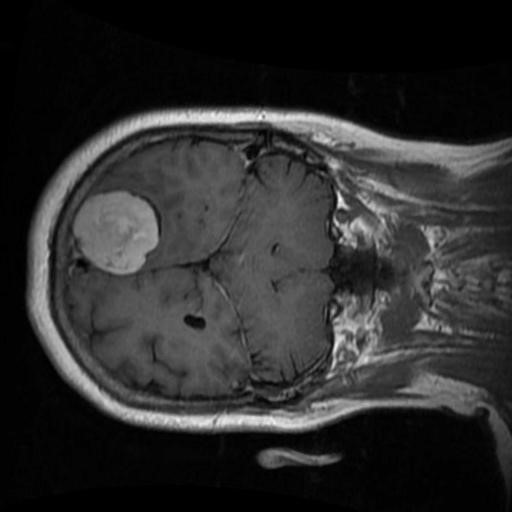
Label: brain_menin